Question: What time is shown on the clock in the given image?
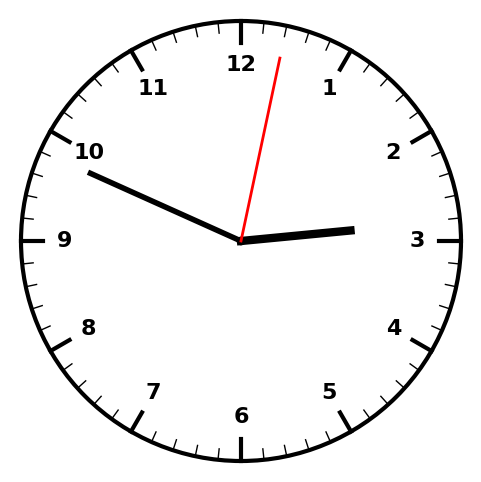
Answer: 02:49:02